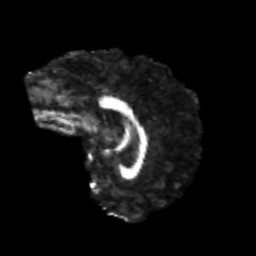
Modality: FA
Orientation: sagittal
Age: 24
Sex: female
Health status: healthy
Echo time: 0.074 s